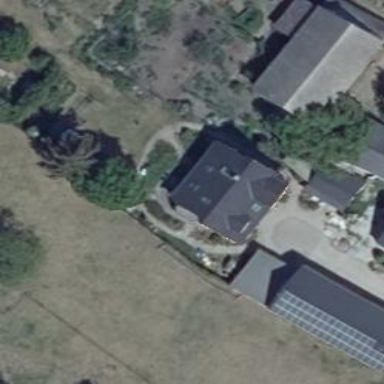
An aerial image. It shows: Detached building with gabled roof.